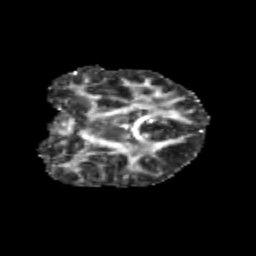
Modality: FA
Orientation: coronal
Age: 9
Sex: female
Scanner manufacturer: siemens
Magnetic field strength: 3 T
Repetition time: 3.8 s
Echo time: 0.07 s